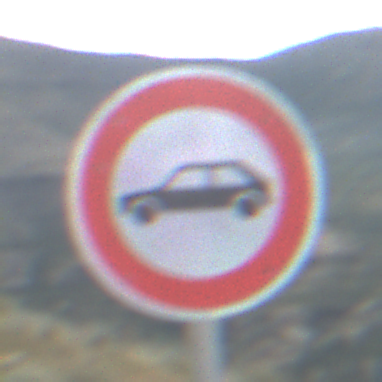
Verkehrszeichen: VerbotPersonenkraftwagen
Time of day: Midday
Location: Outdoor (Nature)
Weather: PartlyCloudy
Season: NotSpecified
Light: Natural